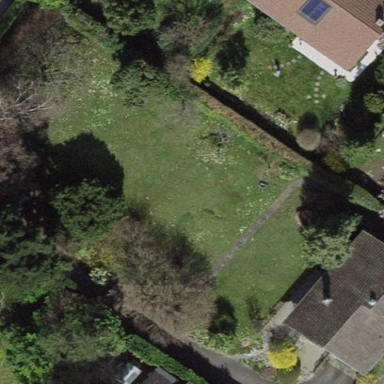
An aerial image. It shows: Garden enclosed by fence.